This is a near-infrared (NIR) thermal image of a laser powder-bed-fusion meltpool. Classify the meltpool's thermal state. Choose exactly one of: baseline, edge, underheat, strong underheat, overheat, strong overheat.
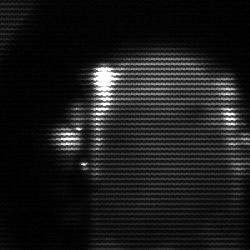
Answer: baseline